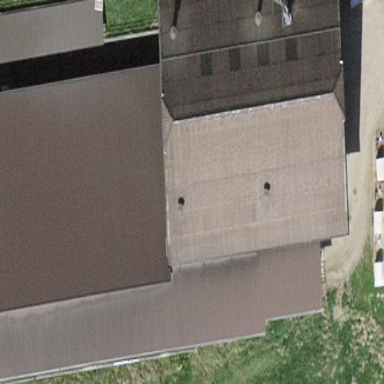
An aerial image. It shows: Farm building.